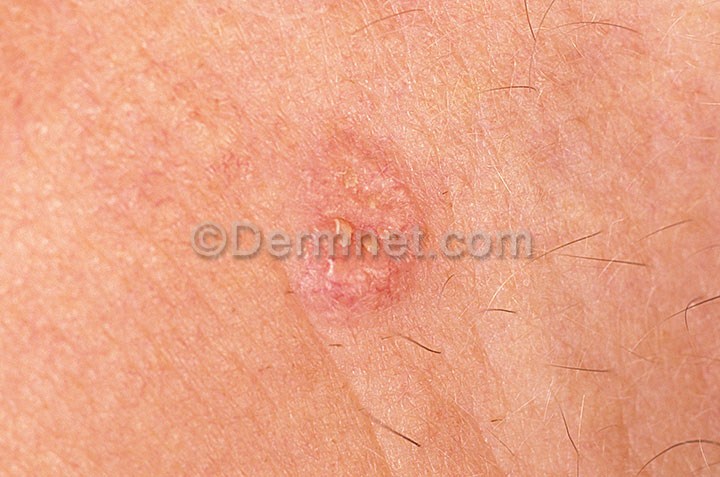
Disease: Seborrheic Keratoses and other Benign Tumors